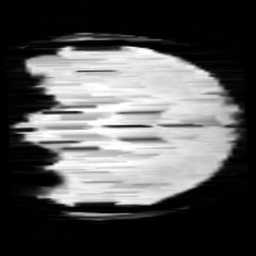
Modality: minIP
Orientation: coronal
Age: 13
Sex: female
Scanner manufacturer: siemens
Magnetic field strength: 3 T
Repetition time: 0.027 s
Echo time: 0.02 s